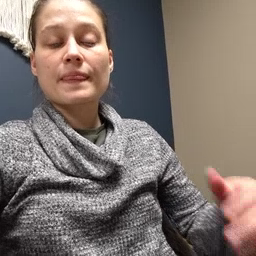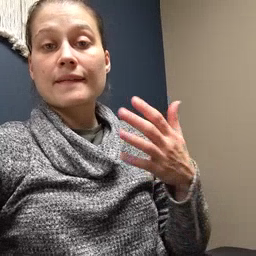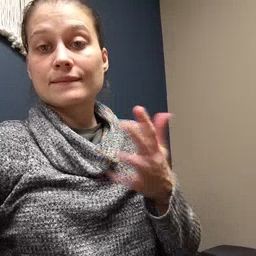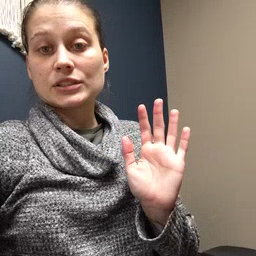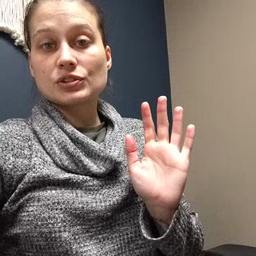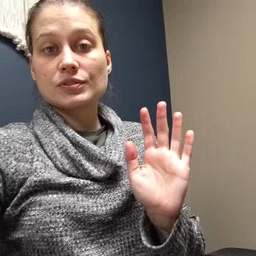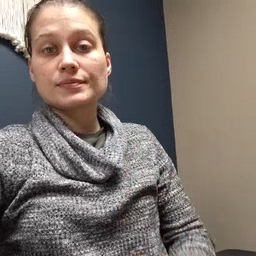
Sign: finish